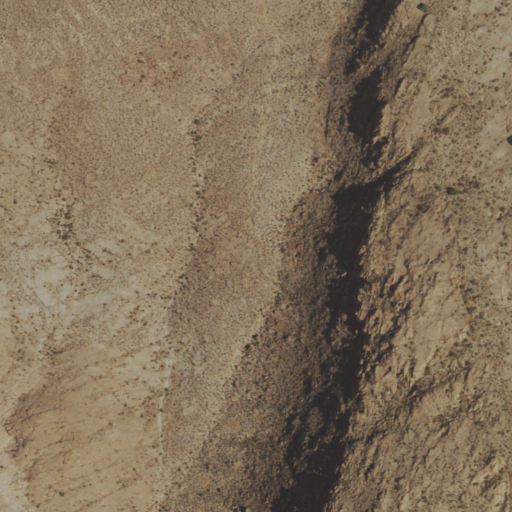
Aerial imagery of mountain in Nevada named Big Fault Mesa containing only shrub